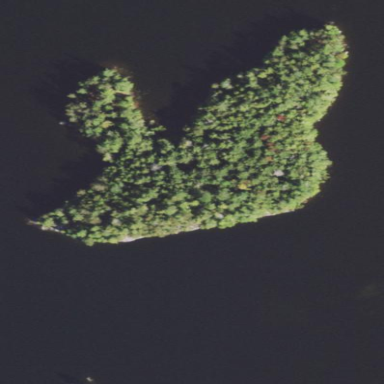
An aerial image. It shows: Islet.